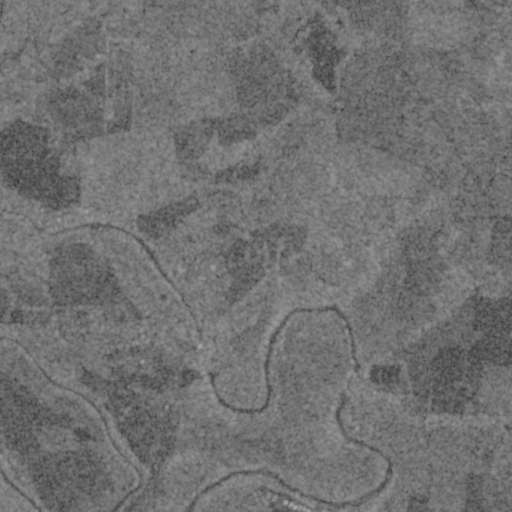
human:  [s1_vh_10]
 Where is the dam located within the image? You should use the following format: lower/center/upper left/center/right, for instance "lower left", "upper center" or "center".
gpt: The dam is located in the lower center of the image.
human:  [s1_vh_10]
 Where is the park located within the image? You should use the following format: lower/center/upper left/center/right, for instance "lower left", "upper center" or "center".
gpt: The park is located in the lower center of the image.
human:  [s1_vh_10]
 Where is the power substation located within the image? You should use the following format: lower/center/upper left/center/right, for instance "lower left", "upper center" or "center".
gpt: The power substation is located in the center right of the image.
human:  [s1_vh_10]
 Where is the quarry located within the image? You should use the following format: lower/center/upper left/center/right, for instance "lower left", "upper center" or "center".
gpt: The quarry is located in the upper right of the image.
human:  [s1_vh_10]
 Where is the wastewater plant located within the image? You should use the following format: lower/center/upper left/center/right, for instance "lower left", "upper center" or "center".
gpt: The wastewater plant is located in the lower right of the image.
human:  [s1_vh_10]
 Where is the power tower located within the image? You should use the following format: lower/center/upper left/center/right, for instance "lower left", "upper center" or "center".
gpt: There is no power tower in the image.

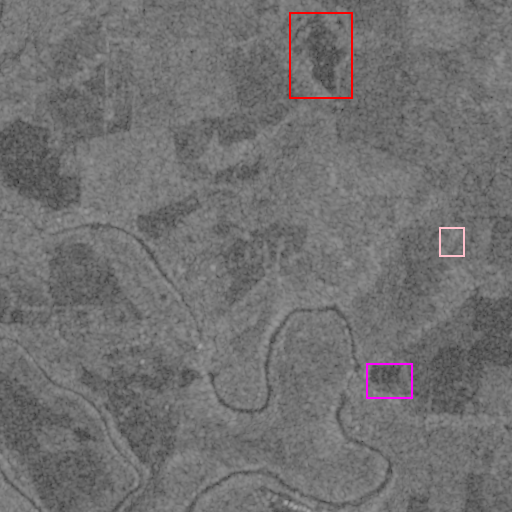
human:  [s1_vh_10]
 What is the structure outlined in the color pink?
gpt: The structure outlined in pink is a power substation.
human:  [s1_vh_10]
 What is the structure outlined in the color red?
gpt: The structure outlined in red is a quarry.
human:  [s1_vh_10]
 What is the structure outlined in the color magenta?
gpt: The structure outlined in magenta is a wastewater plant.
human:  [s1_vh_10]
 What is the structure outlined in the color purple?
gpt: There is no purple outline.